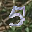
Label: 5